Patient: sex M, age 66
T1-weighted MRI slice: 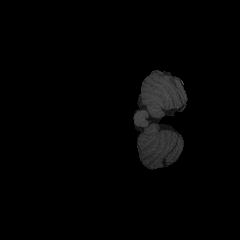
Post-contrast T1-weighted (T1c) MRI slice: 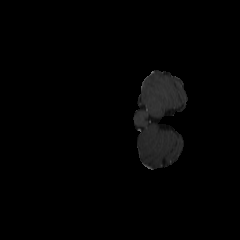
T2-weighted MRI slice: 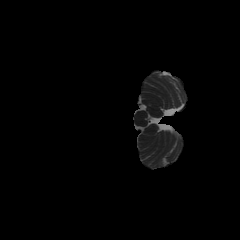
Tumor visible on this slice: no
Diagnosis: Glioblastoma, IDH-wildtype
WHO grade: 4